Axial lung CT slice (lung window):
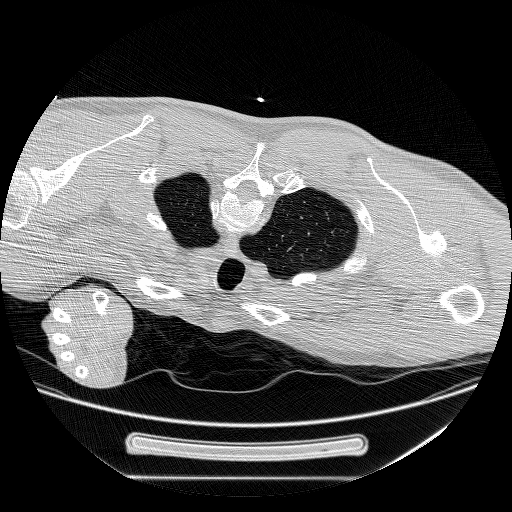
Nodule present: no